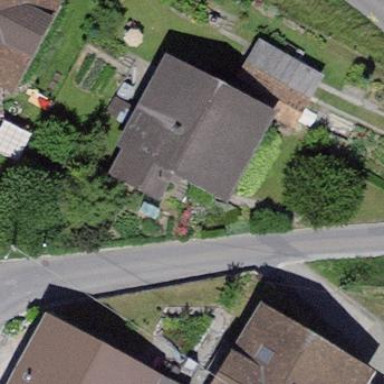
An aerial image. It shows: Residential building.